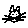
Label: cat